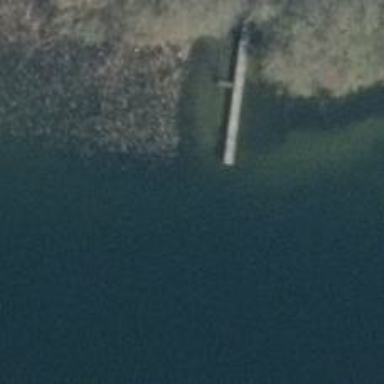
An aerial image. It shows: Man-made pier.